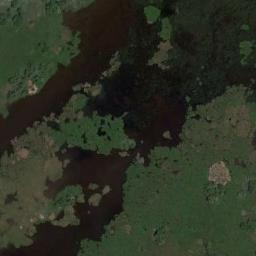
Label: wetland